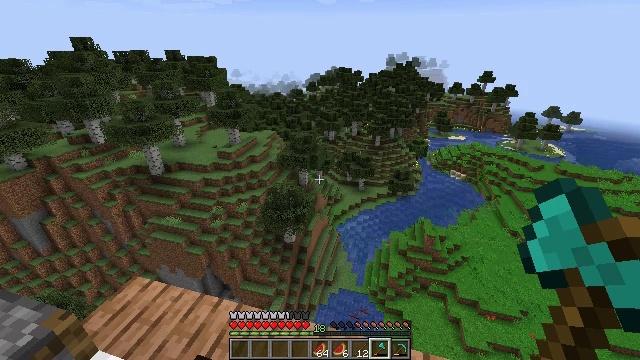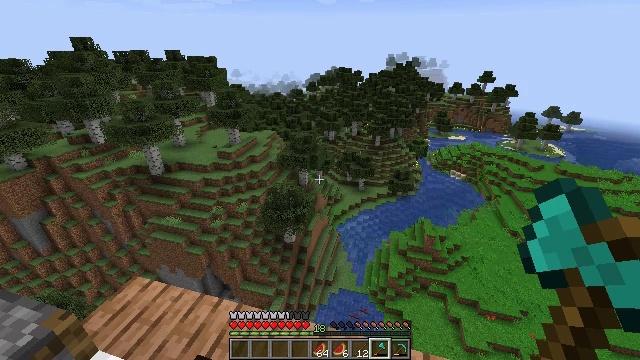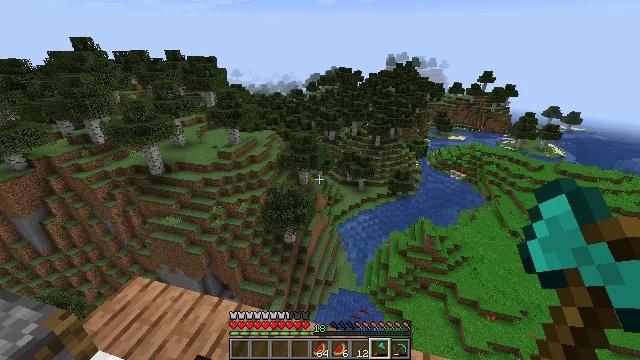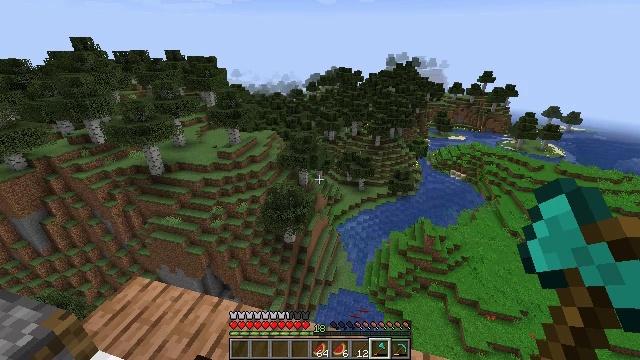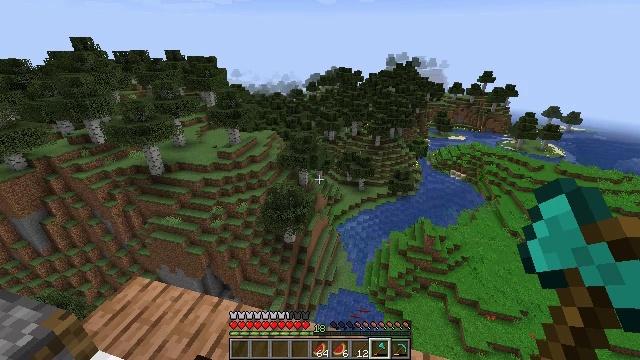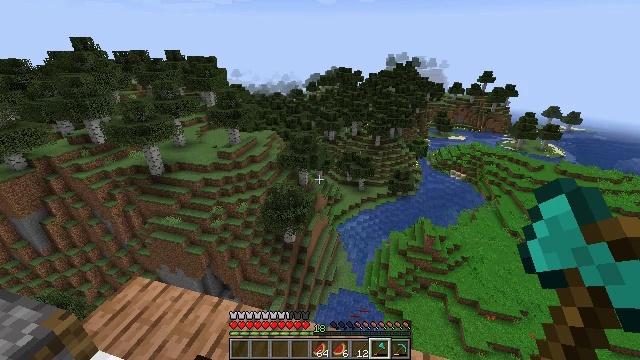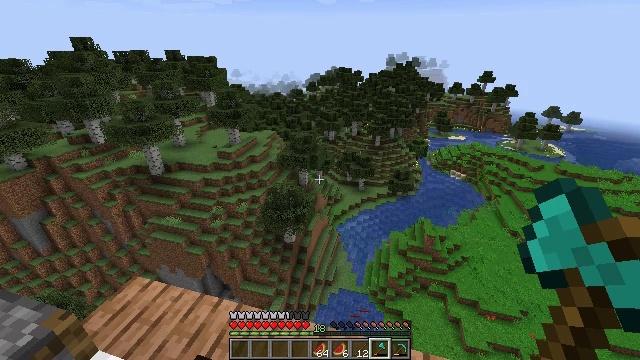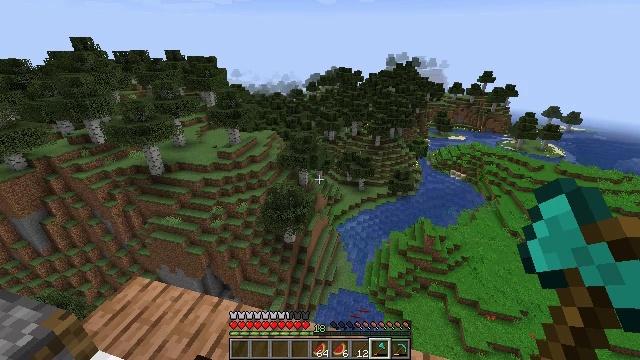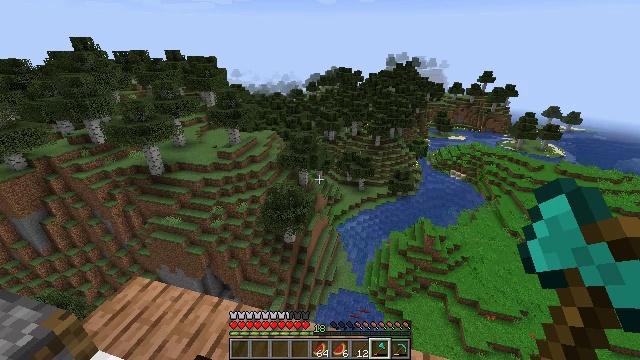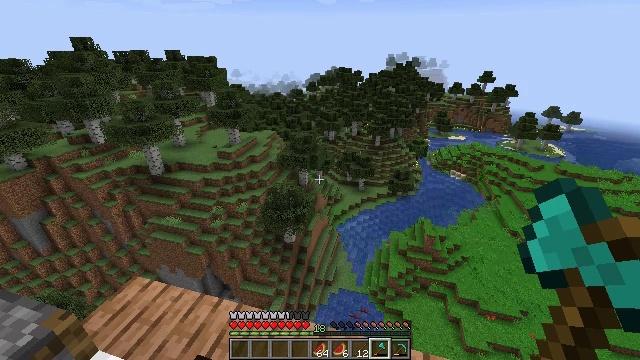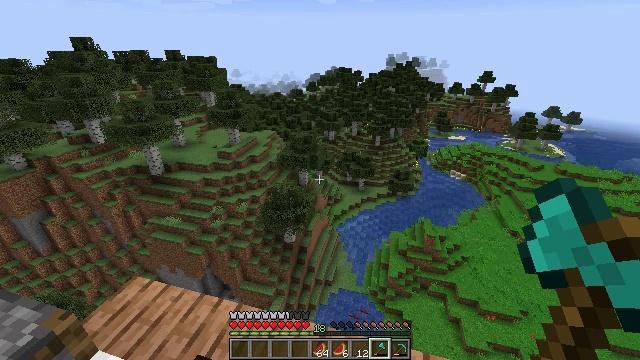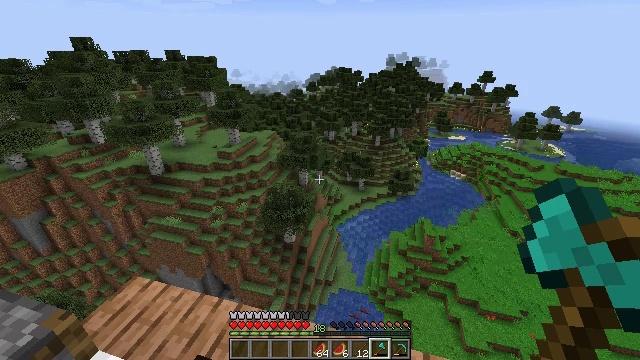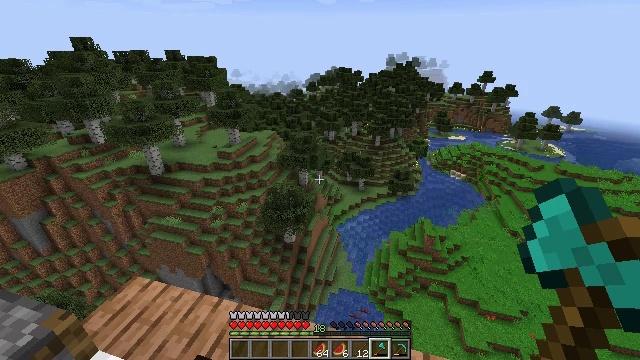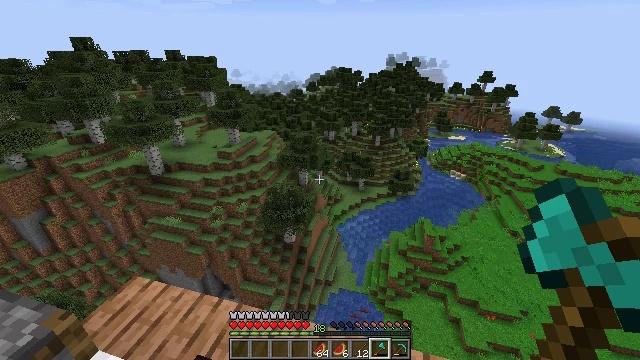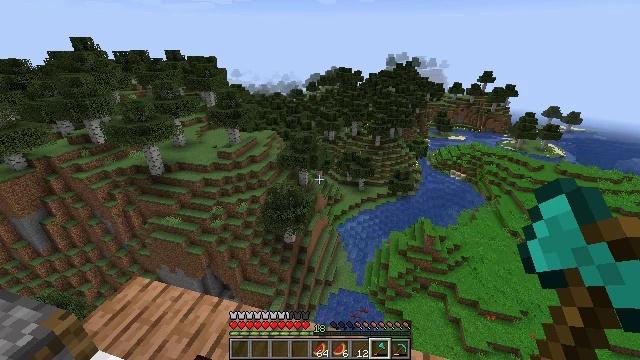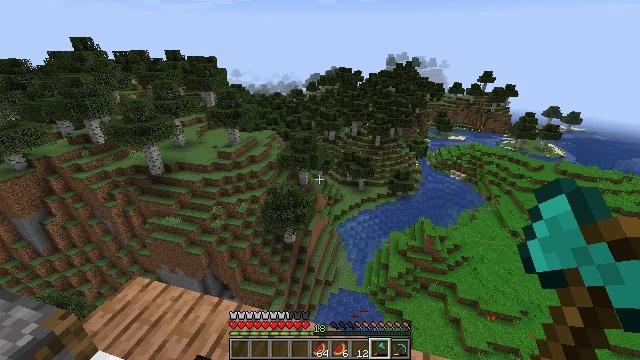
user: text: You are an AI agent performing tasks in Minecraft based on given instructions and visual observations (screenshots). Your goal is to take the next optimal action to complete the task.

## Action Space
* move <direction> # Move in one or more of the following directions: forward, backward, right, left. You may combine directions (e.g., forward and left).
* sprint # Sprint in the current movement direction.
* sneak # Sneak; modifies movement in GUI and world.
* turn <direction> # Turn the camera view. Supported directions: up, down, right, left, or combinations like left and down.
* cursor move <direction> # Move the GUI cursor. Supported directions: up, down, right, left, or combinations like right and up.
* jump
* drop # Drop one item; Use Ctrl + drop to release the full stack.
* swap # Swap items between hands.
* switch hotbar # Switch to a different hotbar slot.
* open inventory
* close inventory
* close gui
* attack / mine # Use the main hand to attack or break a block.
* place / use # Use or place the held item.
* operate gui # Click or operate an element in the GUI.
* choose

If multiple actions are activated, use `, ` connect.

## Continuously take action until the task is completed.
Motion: motion action
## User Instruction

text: Cook salmon to get cooked salmon.
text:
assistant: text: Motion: no_op
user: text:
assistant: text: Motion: no_op
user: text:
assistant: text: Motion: no_op
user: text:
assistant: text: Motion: no_op
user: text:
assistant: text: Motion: no_op
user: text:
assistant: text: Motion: no_op
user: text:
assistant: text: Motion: no_op
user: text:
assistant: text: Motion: no_op
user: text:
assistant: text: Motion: no_op
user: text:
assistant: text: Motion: no_op
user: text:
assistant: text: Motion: no_op
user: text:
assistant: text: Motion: no_op
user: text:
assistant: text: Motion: no_op
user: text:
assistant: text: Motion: no_op
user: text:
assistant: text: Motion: no_op
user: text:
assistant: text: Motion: no_op
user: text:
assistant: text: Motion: no_op
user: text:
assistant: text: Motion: no_op
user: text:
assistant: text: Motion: no_op
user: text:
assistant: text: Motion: no_op
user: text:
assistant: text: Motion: no_op
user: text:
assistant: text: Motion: no_op
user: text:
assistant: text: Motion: no_op
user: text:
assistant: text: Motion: no_op
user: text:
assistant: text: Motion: no_op
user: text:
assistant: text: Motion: no_op
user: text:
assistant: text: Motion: no_op
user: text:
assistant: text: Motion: no_op
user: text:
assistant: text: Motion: no_op
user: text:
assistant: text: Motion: no_op